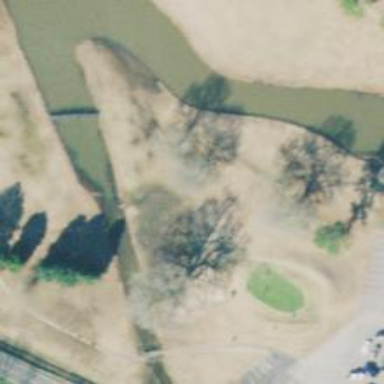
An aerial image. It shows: View of golf hole.